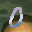
Label: 0